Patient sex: M
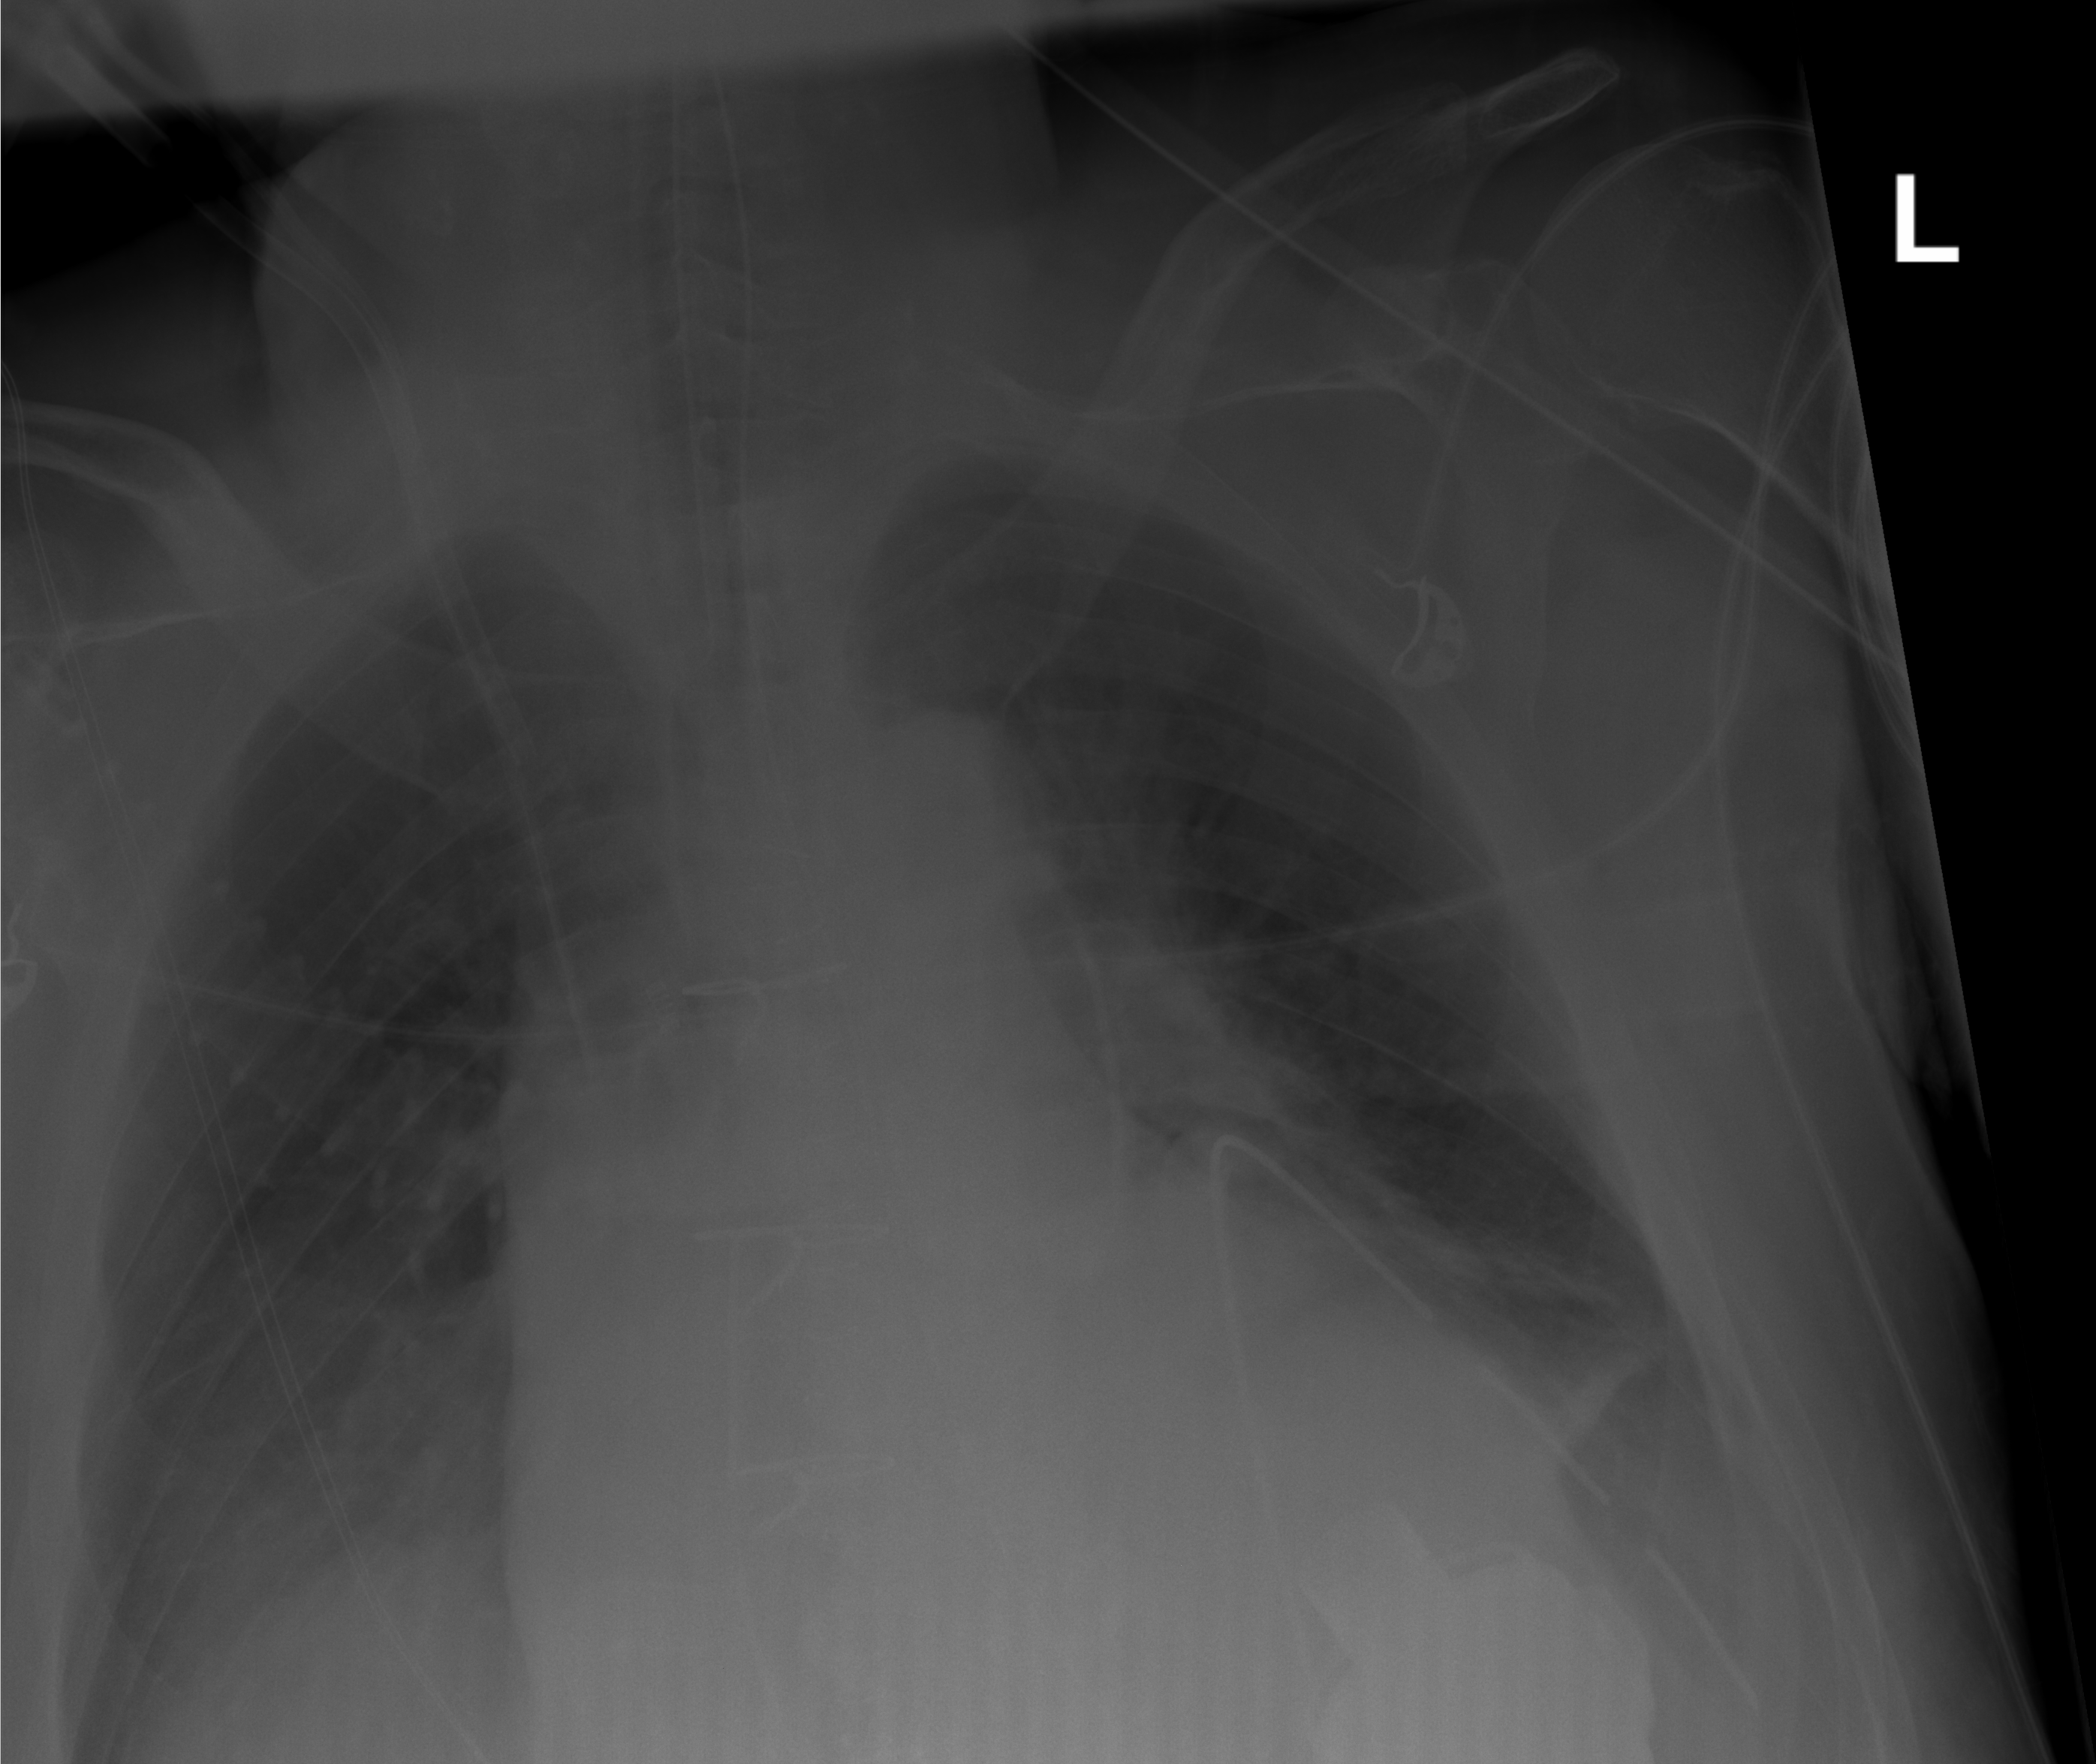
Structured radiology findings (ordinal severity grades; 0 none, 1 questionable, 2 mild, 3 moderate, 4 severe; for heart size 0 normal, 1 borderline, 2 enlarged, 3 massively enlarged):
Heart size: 2
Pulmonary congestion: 0
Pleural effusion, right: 2
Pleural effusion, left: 2
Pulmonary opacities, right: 0
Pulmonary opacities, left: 0
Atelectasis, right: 2
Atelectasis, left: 2